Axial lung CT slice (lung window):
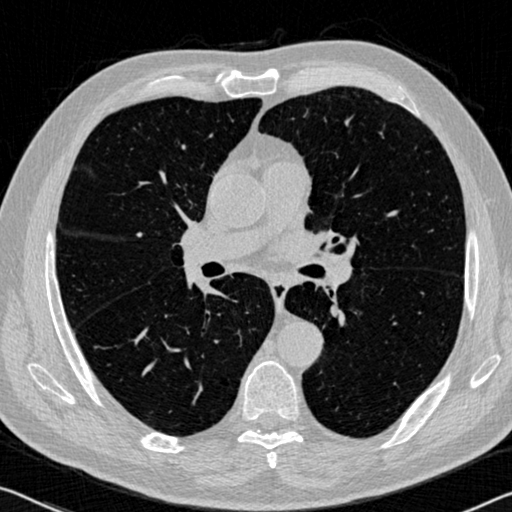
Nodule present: yes
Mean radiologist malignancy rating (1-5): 1